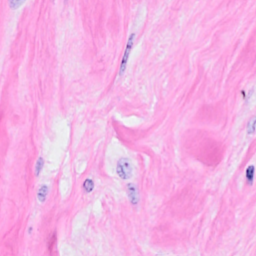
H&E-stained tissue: Breast